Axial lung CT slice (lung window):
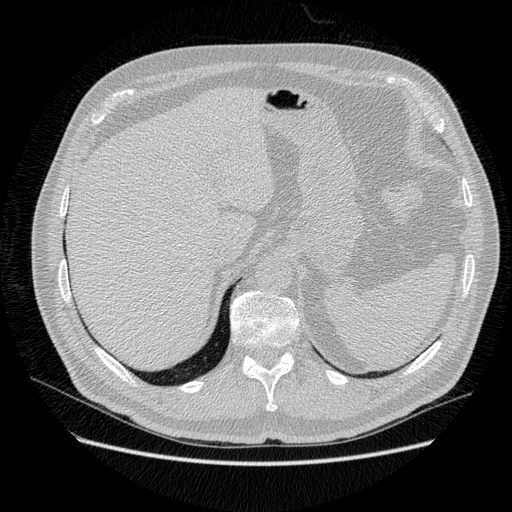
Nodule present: no